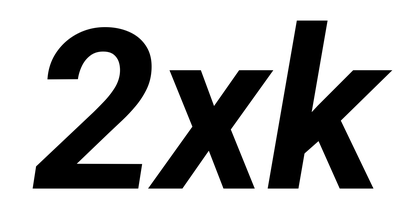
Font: Roboto-Italic_Bold_Italic